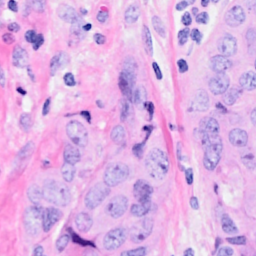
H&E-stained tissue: Breast